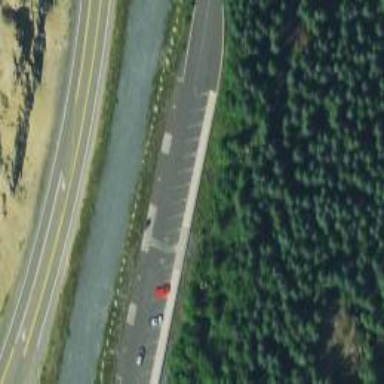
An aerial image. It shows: Rest area on the road.